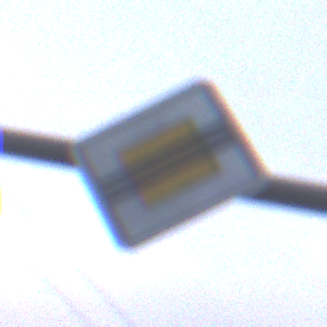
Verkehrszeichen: EndeVorfahrtsstrasse
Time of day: SunriseSunset
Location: Outdoor (Urban)
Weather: PartlyCloudy
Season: NotSpecified
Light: Natural